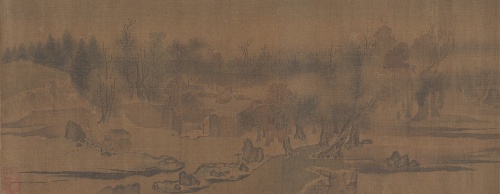
Title: 北宋  傳趙令穰  江村秋曉圖  卷|南宋   舊傳   趙令穰   江村秋曉圖   卷|River Village in Autumn Dawn
Artist: Zhao Lingrang
Artist bio: Chinese, active ca. 1070–1100
Date: 13th century
Object type: Handscroll
Classification: Paintings
Medium: Handscroll; ink and color on silk
Culture: China
Period: Song dynasty (960–1279)
Dimensions: Image: 9 5/16 x 41 in. (23.7 x 104.1 cm)
Department: Asian Art
Credit line: Ex coll.: C. C. Wang Family, Purchase, Gift of J. Pierpont Morgan, by exchange, 1973
Accession year: 1973
Repository: Metropolitan Museum of Art, New York, NY
Tags: Villages|Rivers|Landscapes